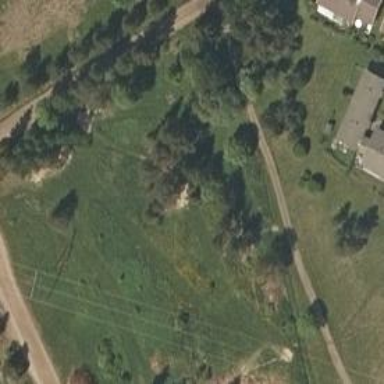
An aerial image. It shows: Disc golf basket.